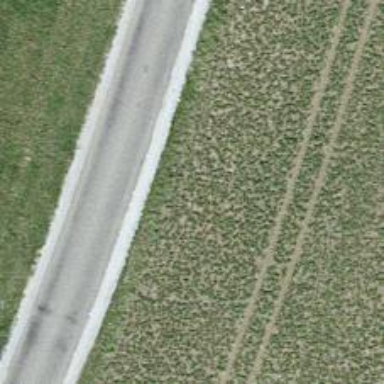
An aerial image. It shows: Tertiary road.